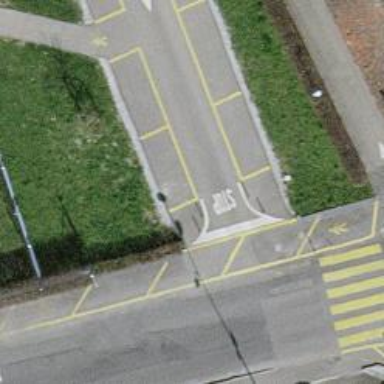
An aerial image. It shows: Sidewalk along the footway.